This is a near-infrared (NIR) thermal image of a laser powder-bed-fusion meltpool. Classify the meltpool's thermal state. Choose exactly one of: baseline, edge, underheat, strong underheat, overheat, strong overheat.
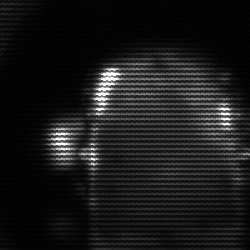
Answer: baseline